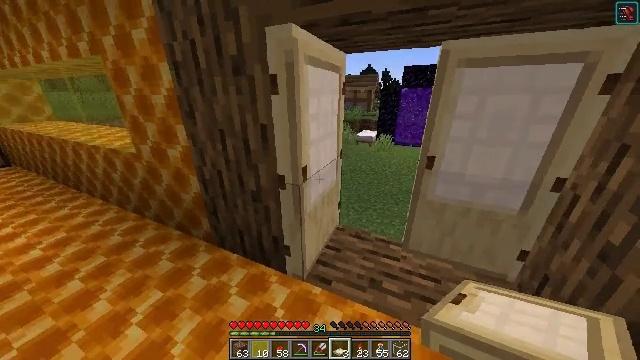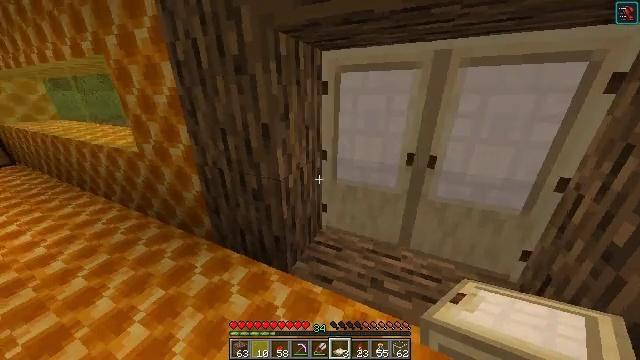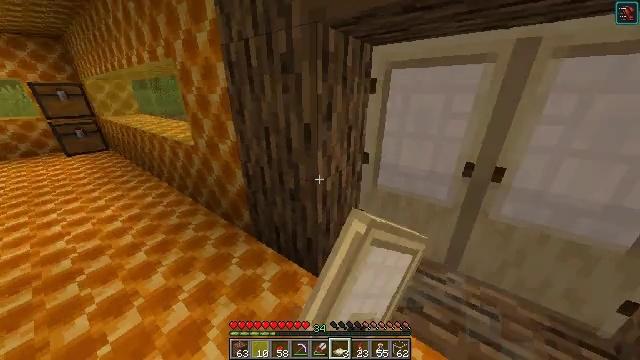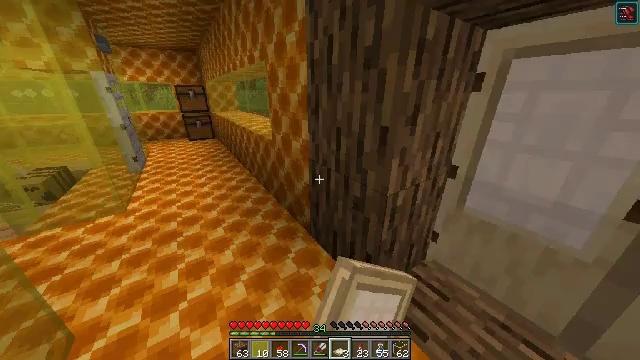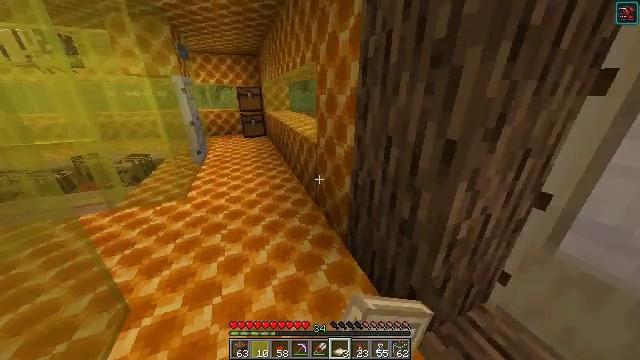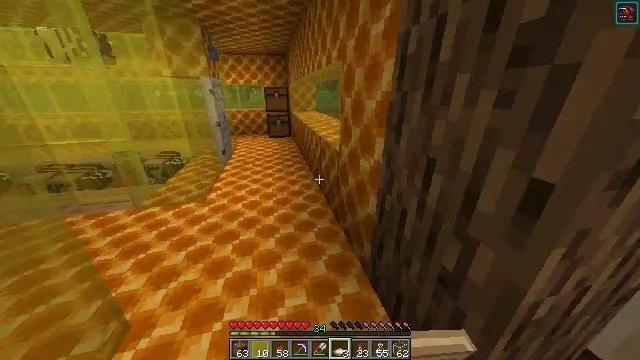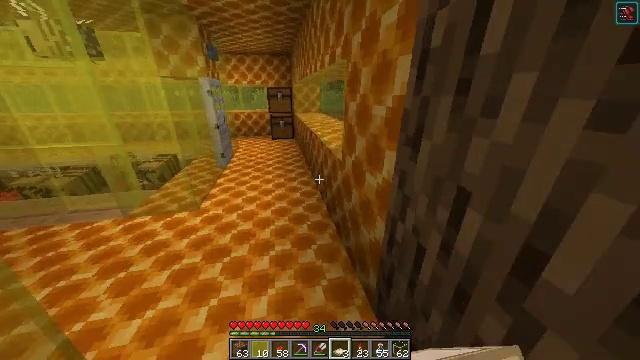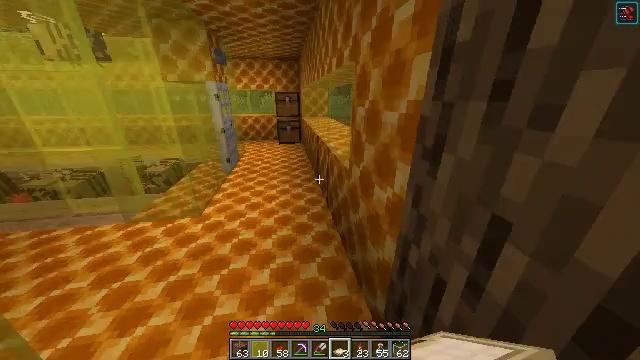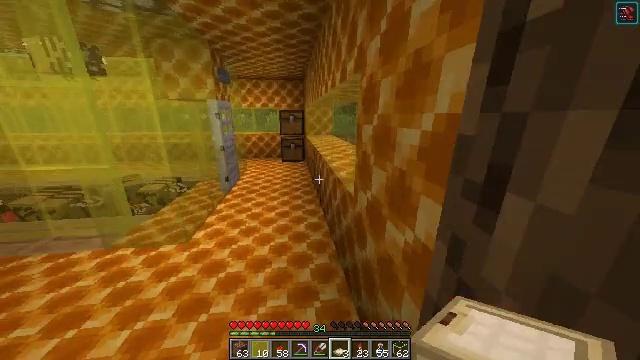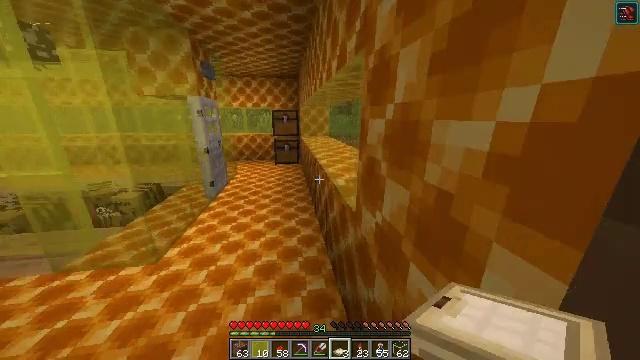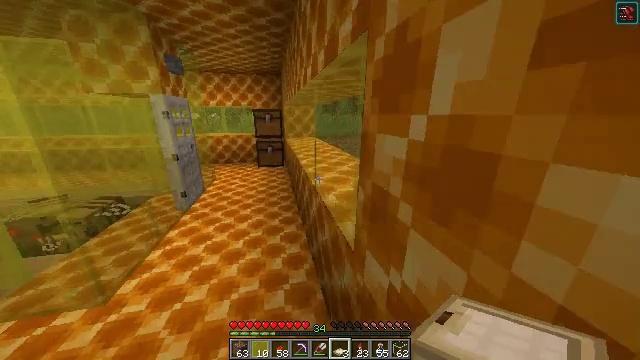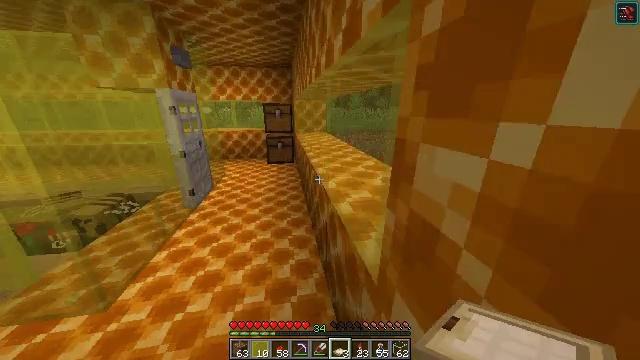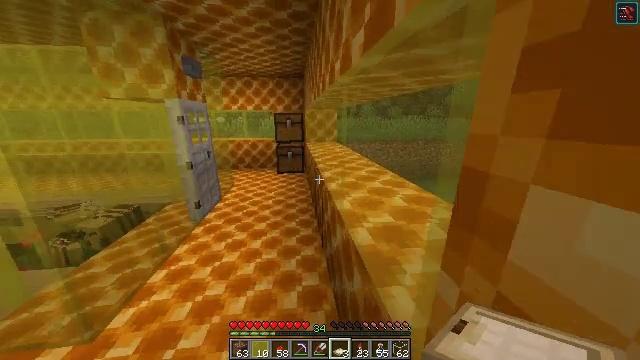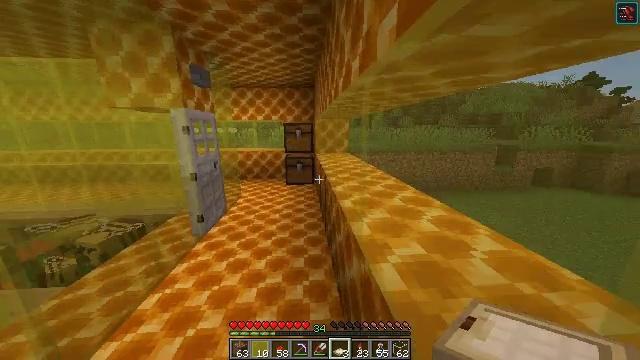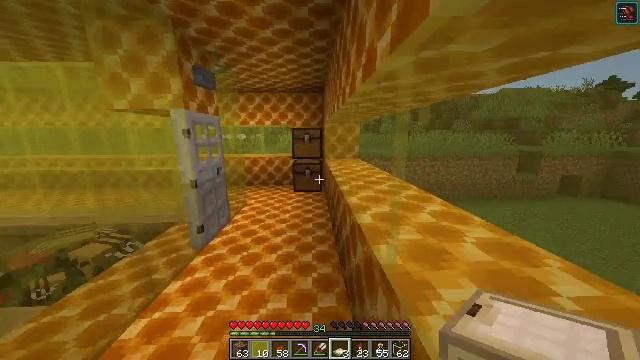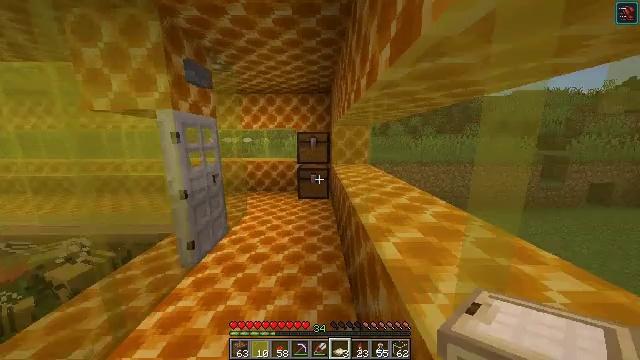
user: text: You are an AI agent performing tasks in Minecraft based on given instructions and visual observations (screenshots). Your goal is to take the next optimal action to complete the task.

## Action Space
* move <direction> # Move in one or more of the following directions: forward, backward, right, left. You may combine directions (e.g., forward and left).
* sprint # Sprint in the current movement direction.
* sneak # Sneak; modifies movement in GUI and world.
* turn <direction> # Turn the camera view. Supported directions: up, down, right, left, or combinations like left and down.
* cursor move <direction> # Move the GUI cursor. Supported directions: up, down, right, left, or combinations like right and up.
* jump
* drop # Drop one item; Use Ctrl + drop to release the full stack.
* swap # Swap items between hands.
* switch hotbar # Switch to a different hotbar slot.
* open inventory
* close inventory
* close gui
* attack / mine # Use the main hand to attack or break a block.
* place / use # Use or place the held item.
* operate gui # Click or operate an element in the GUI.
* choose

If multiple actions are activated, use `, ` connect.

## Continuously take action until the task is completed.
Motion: motion action
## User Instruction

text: Collect yellow stained glass blocks by breaking them.
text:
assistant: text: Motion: use / place
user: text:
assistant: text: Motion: move forward, turn left
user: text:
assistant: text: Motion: move forward, turn left
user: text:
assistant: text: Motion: move forward, turn left
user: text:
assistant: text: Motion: move forward, turn left
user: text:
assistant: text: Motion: move forward, turn left
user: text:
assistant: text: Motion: move forward, turn left and up
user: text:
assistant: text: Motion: move forward, turn left and up
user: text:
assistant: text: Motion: move forward, turn right
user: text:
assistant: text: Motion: move forward, turn right
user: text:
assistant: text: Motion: move forward, turn left and down
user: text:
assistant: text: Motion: move forward, turn left and up
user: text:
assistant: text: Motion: move forward, turn left and up
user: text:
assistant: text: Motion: move forward, turn left and up
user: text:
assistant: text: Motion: move forward, turn left and up
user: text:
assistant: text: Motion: move forward
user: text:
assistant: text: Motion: move forward, turn left
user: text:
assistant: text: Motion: move forward
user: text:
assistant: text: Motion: move forward
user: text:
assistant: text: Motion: move forward, turn up
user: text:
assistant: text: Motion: move forward, turn right and up
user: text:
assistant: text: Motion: move forward
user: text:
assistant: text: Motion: move forward
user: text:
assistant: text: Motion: move forward
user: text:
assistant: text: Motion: move forward
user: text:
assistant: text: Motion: use / place
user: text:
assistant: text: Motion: use / place
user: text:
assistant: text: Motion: use / place
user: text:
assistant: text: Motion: no_op
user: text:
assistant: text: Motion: no_op